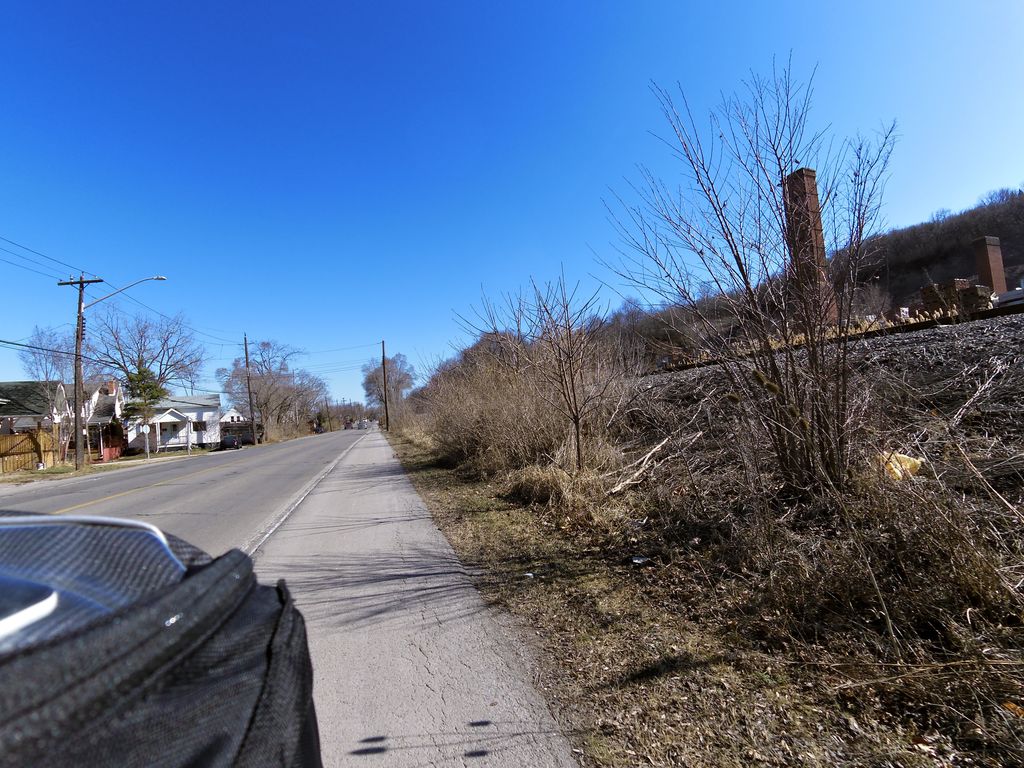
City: hamilton